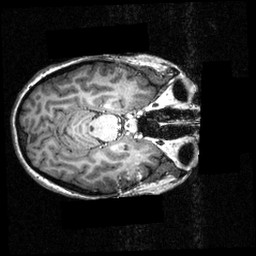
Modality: T1w
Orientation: axial
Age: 26
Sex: female
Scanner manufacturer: siemens
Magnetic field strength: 3.951 T
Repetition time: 1.5 s
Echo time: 0.00335 s